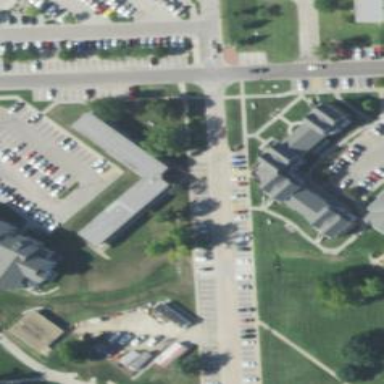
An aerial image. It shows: Footway.